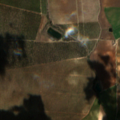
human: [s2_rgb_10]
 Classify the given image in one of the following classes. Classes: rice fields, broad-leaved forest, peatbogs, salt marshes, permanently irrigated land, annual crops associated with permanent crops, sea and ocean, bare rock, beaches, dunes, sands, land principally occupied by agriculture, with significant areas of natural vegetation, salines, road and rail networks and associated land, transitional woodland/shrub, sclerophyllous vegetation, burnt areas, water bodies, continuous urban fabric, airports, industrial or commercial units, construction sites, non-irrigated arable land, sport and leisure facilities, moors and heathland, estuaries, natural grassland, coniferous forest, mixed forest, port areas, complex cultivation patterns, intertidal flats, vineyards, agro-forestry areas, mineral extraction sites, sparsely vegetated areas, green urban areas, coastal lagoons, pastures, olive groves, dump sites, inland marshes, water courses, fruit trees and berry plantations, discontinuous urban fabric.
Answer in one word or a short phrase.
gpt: non-irrigated arable land, permanently irrigated land, olive groves